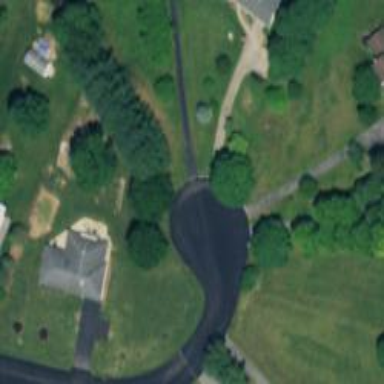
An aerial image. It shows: Turning circle on the road.